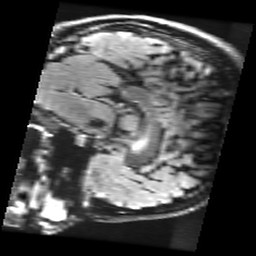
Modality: FLAIR
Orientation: sagittal
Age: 21
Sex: female
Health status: healthy
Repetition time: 12 s
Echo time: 0.09782 s